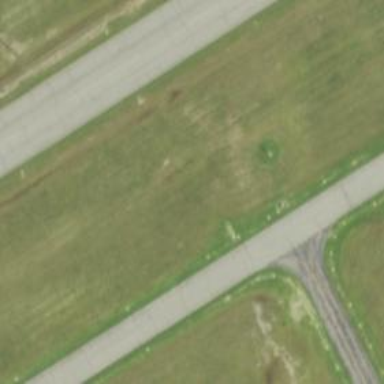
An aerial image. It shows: Asphalt taxiway at the airport.